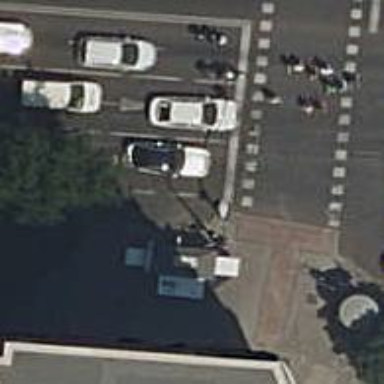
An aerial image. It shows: Taxi stand.